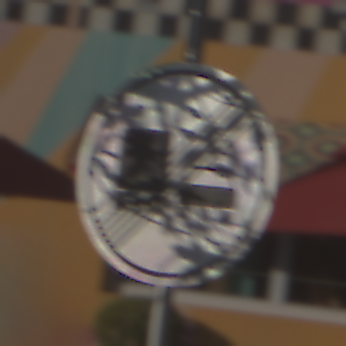
Verkehrszeichen: EndeUeberholverbotKraftfahrzeuge
Umgebung: Outdoor, Special
Tageszeit: MorningAfternoon
Wetter: PartlyCloudy
Licht: Natural
Jahreszeit: NotSpecified
Kontrast: HighContrast